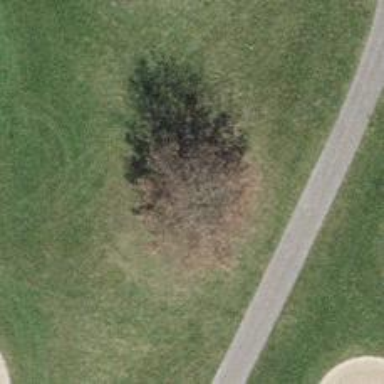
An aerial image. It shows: Urban tree adds touch of nature to the surroundings.